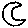
Label: moon